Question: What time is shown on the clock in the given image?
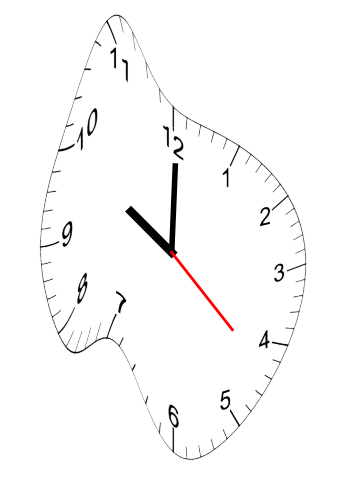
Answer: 10:00:22